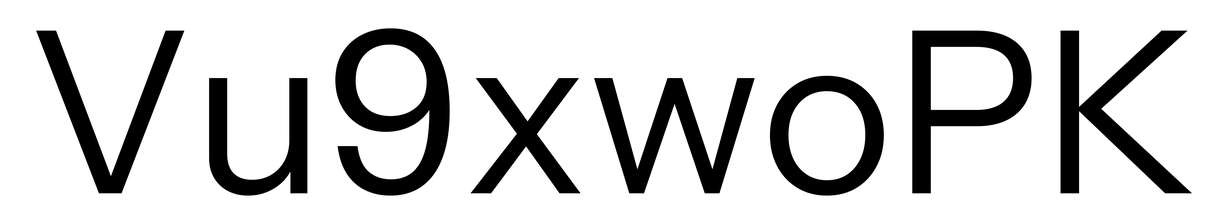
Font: InstrumentSans_Regular